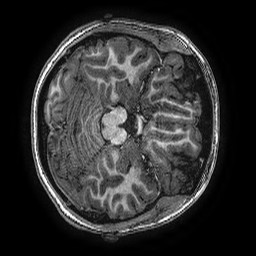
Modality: T1w
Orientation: axial
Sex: female
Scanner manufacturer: ge
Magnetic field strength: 3 T
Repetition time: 0.00766 s
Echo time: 0.003476 s